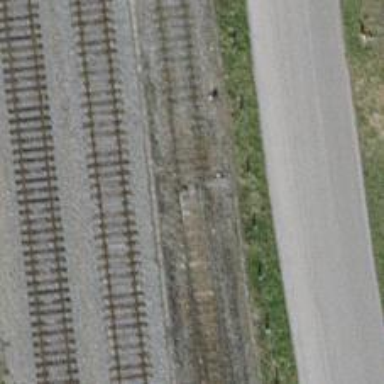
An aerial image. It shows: Railway yard with one track in service.